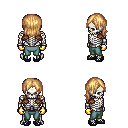
a pixel art fantasy rpg character, male body template, skeleton, leather shoulder armor, teal pants, light blonde long bangs hairstyle, gold gloves, ghillies, four views (front, back, left, right), 2x2 character sprite sheet, small pixel art, hard edges, no anti-aliasing